Question: I'm new to layouts and what I'm using now is a CardLayout with two different cards that currently have a background image painted on and a button. As seen below, the button is at the top of the screen and I'd like to position it somewhere closer to the bottom. My understanding is that a GridBagLayout would be the best way to accomplish that. So my first question is, is that true? And also, is it possible to do so if the JPanel I want to put the GridBagLayout on is a card in a CardLayout. I'd like to put many other objects into the GridBagLayout (if that's the best way to do it and if it's possible) as I get further into the project, so any advice on where the right direction to go would be greatly appreciated.

'''
import java.awt.*;
import java.awt.event.*;
import java.io.IOException;
import javax.imageio.ImageIO;
import javax.swing.*;
public class Cards implements ActionListener {
private JPanel cards;
private JButton button1;
private JButton button2;
private Image backgroundImage;
public void addComponentToPane(Container pane) throws IOException {
try {
backgroundImage = ImageIO.read(getClass().getResource("resources/background.jpg"));
} catch (IOException ex) {
ex.printStackTrace(System.err);
}
//create cards
JPanel card1 = new JPanel()
{
@Override
public void paintComponent(Graphics g)
{
super.paintComponent(g);
g.drawImage(backgroundImage, 0, 0, null);
}
@Override
public Dimension getPreferredSize() {
return new Dimension(
backgroundImage.getWidth(null),
backgroundImage.getHeight(null));
}
};
JPanel card2 = new JPanel()
{
@Override
public void paintComponent(Graphics g)
{
super.paintComponent(g);
g.drawImage(backgroundImage, 0, 0, null);
}
@Override
public Dimension getPreferredSize() {
return new Dimension(
backgroundImage.getWidth(null),
backgroundImage.getHeight(null));
}
};
//create buttons
button1 = new JButton("Button 1");
button2 = new JButton("Button 2");
button1.addActionListener(this);
button2.addActionListener(this);
//add buttons to cards
card1.add(button1);
card2.add(button2);
//create panel that contains cards
cards = new JPanel(new CardLayout());
cards.add(card1, "Card 1");
cards.add(card2, "Card 2");
pane.add(cards, BorderLayout.SOUTH);
}
public void itemStateChanged(ItemEvent evt) {
CardLayout cl = (CardLayout)(cards.getLayout());
cl.show(cards, (String)evt.getItem());
}
public static void createAndShowGUI() throws IOException {
//create and setup window
JFrame frame = new JFrame("Frame");
frame.setDefaultCloseOperation(JFrame.EXIT_ON_CLOSE);
//create and setup content pane
Cards main = new Cards();
main.addComponentToPane(frame.getContentPane());
//display window
frame.pack();
//frame.setResizable(false);
frame.setVisible(true);
}
public void actionPerformed(ActionEvent ae) {
if (ae.getSource() == button1) {
CardLayout cl = (CardLayout) (cards.getLayout());
cl.show(cards, "Card 2");
} else if (ae.getSource() == button2) {
CardLayout cl = (CardLayout) (cards.getLayout());
cl.show(cards, "Card 1");
}
}
public static void main(String[] args) {
//set look and feel
try {
UIManager.setLookAndFeel("javax.swing.plaf.metal.MetalLookAndFeel");
} catch (UnsupportedLookAndFeelException ex) {
ex.printStackTrace();
} catch (IllegalAccessException ex) {
ex.printStackTrace();
} catch (InstantiationException ex) {
ex.printStackTrace();
} catch (ClassNotFoundException ex) {
ex.printStackTrace();
}
//schedule job for the event dispatch thread creating and showing GUI
javax.swing.SwingUtilities.invokeLater(new Runnable() {
public void run() {
try {
createAndShowGUI();
} catch (IOException e) {
// TODO Auto-generated catch block
e.printStackTrace();
}
}
});
}
}
'''
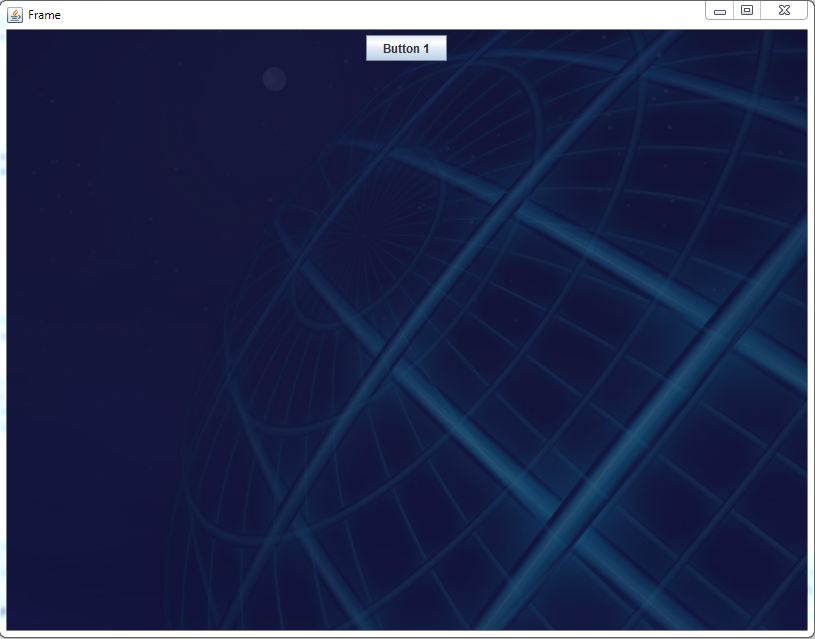
Answer: a 'GridBagLayout' will do what you want, yes. It's one of the most flexible (but also one of the most complex) 'LayoutManager's available. Whether or not it's the "best" way to do it depends on what other controls you want to add to your panel, whether or not you want them to resize, what you want to happen when the parent 'JPanel' is resized, and other factors.
re: nesting JPanels with different layouts, yes. It's perfectly fine to have a 'JPanel' with a 'GridBagLayout' inside of a JPanel with a 'CardLayout' inside of a 'JPanel' with a 'BorderLayout' [etc...]